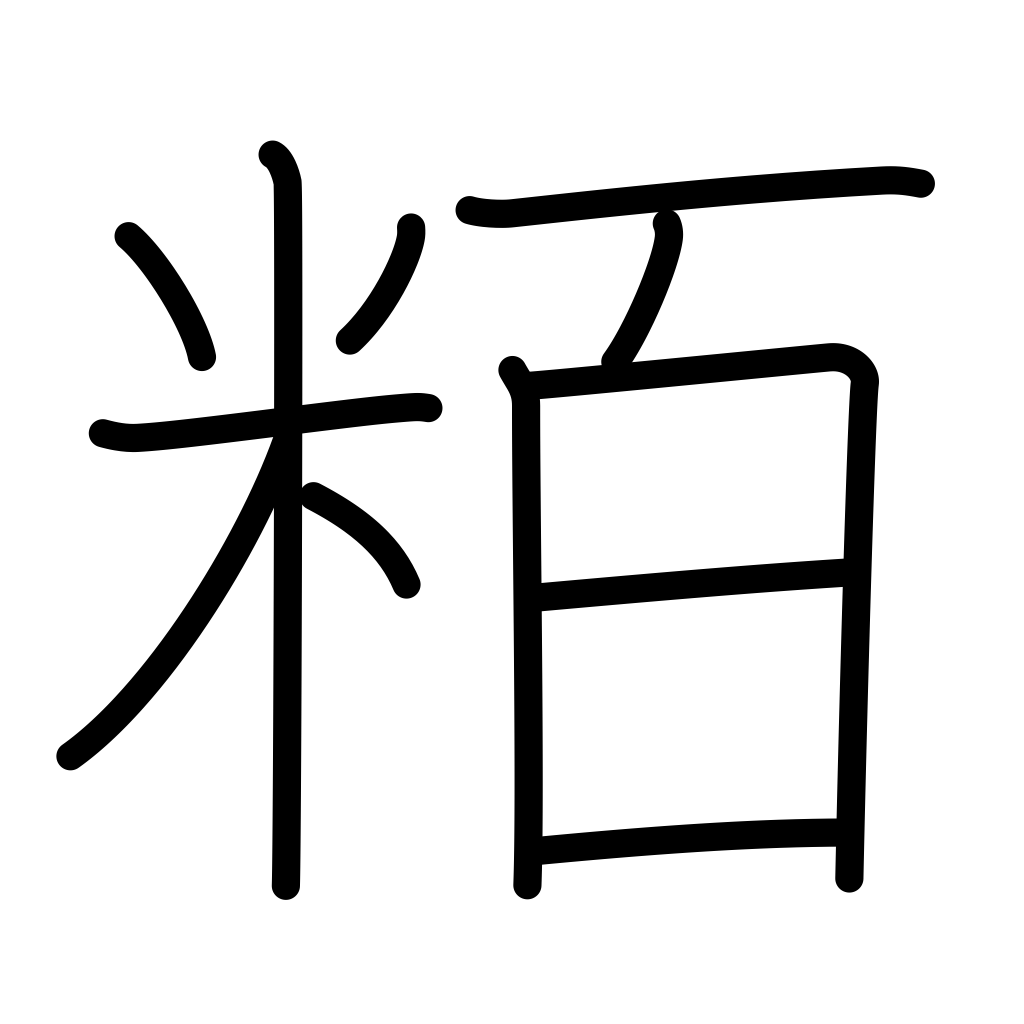
Meaning: hectometre